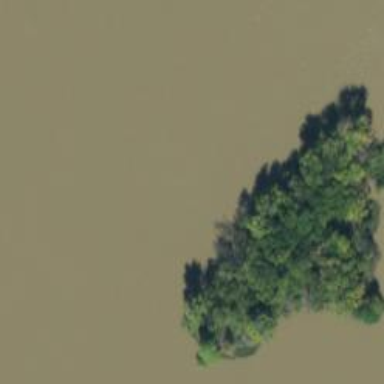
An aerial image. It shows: Islet park.